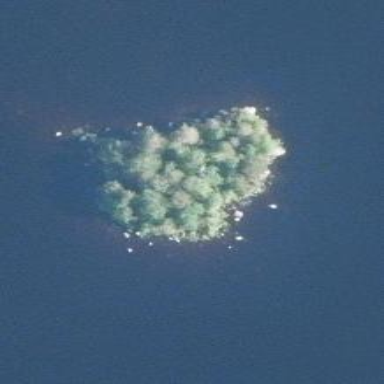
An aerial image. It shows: Islet.